Question: As you see there is a while vertical column in the left side of this 'DataGridView':

How can I remove this parts of the teleriks's 'DataGridView' ?
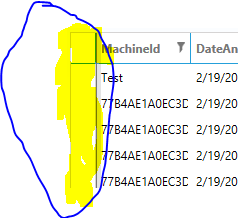
Answer: In the Xaml declaration of the RadGridView, you have to set :
'''
RowIndicatorVisibility="Collapsed"
'''
You can find more infos <URL>